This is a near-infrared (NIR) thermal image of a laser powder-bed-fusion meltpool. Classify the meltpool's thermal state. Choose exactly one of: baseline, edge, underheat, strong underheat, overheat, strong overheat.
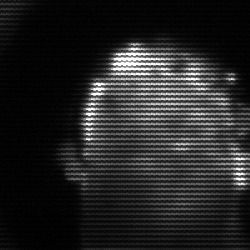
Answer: baseline